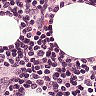
Metastatic tissue present: no